Question: The following classic report which when we select specific row pops up with new modal region called with some data grabbed from row and some new additional info required from user:

When (+) is being clicked the new modal region pops up, with populated values taken from the report row. So: in I put:
'''
javascript:function_to_add_to_basket('E',#ID#, 'Extra#ROWNUM#', #PRICE#,'DUMMY');
'''
Then external js function is responsible for passing information. The problem is it does not refresh every time (+) is populated instead it keeps values of the first input.
I found better solution(and cleaner), upon clicking (+) is passing:
'''
javascript:$s('P4_SET_QUANTITY','#QUANTITY#');
javascript:$s('P4_SET_TYPE','E');
javascript:$s('P4_SET_OBJECT_ID','#ID#');
javascript:$s('P4_SET_ELEMENT_ID','Extra#ROWNUM#');
javascript:$s('P4_SET_COST','#PRICE#');
javascript:$s('P4_SET_DISCOUNT','DUMMY');
javascript:openModal('addExtraDetails');
'''
Now it updates everytime when we select various rows HOWEVER since we have dropdown javascript grabs all possible value of Quantity column so for this code:
'''
javascript:$s('P4_SET_QUANTITY','#QUANTITY#');
'''
the output is: '<PHONE>'.
How can I pass all values to modal region and make it to work with new values every time its being called ?
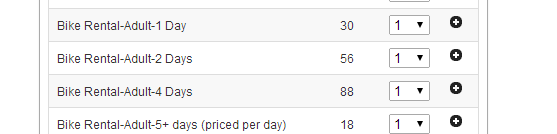
Answer: You need to retrieve the value of the select list when you click the modal button. The value is not static, unlike the other values. The substitution strings are replaced with their value when the page is rendered.
It isn't really necessary to do all those item sets if all you want to do is use them in a javascript function. Your first idea was probably just as good but I'll just run with 'openModal'.
First, determine how to target the select list. You did not specify whether your report is a wizard-generated tabular form or a manual tabular form (ie used apex_item to make the select list). You could either target the select list by the name attribute, which refers to an array, or select by header of the column. Also see <URL>.
Eg, with the column name for the select list being 'QUANTITY', selecting the list would be:
'''
td[headers=QUANTITY] select:visible
'''
Alternatively, if you determine the array you can be more precise in targetting the element. Eg if the 'NAME' attribute is set to 'f02' then you could select the select lists with
'''
input[name=f02]
'''
Then modify the 'openModal' function to select the list value on the same row as 'pThis' - which would be the triggering element, the anchor :
'''
function openModal(pThis, pMethod){
//fetch the value of the select list on the same row
//I use the second method of selecting here
var lListValue = $(pThis).closest('tr').find('input[name=f02]').val();
...
}
'''
You'll also need to adjust your call to openModal:
'''
javascript:openModal(this, 'addExtraDetails');
'''